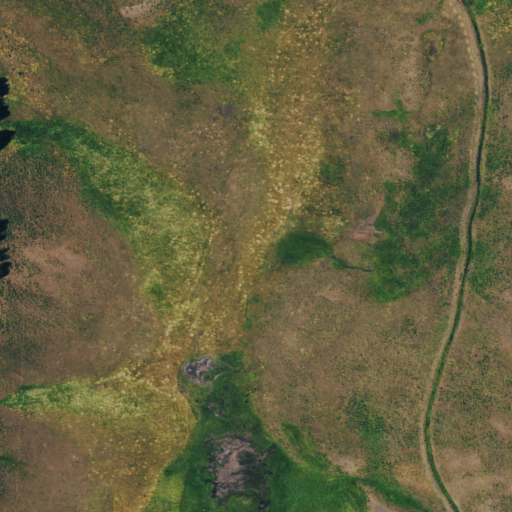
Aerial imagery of plain(s) in Colorado named Dempsey Meadows containing shrub, woody wetlands, deciduous forest, and herbaceous wetlands